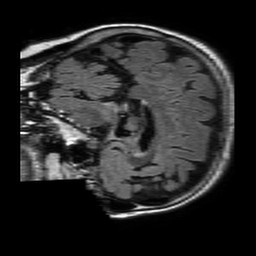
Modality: FLAIR
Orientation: sagittal
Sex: female
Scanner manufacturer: philips
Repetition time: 11 s
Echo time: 0.125 s